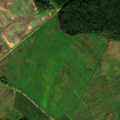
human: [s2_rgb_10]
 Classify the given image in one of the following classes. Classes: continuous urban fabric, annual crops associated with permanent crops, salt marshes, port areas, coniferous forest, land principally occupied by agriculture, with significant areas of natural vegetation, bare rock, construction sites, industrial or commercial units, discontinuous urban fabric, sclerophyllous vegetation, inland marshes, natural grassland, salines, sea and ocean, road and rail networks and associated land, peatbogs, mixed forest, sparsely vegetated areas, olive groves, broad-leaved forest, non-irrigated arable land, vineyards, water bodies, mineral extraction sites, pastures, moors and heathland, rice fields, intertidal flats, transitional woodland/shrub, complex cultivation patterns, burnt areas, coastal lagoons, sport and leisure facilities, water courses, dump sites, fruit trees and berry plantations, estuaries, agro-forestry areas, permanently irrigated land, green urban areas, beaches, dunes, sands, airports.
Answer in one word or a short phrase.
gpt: non-irrigated arable land, land principally occupied by agriculture, with significant areas of natural vegetation, broad-leaved forest